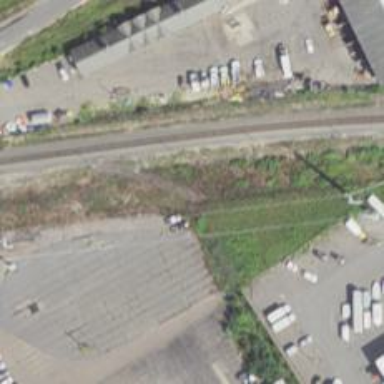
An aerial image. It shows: Disused railway spur line.